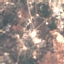
Land use / land cover: HerbaceousVegetation